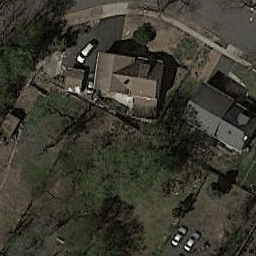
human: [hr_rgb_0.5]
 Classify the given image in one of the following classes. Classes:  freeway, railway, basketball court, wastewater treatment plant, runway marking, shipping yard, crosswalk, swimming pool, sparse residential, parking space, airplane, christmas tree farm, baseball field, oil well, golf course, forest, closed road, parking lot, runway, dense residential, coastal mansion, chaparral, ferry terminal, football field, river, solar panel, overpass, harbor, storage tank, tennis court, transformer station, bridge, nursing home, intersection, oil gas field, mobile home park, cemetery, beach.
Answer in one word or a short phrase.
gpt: sparse residential